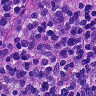
Metastatic tissue present: no